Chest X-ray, AP view. Patient: 64 years old, sex M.
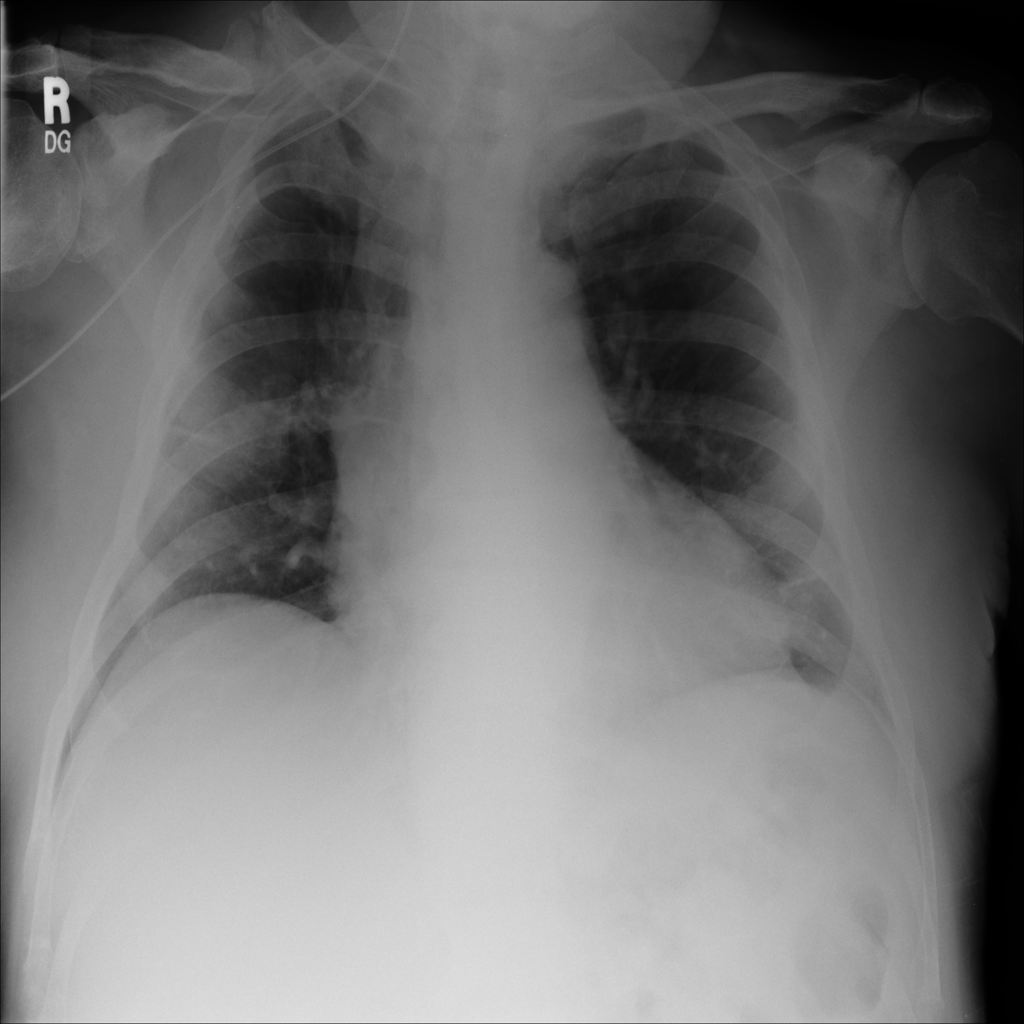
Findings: Atelectasis